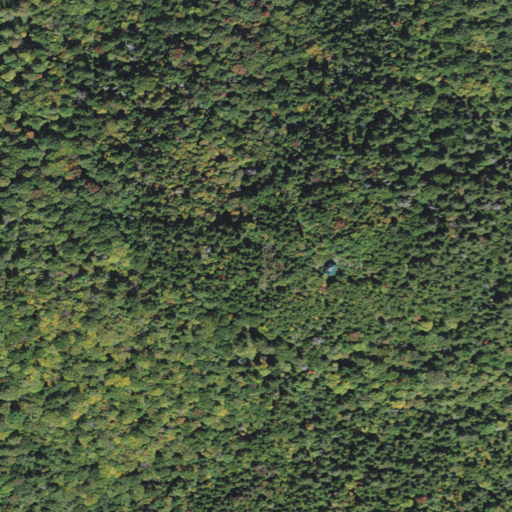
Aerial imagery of mountain in Vermont named The Lookout containing evergreen forest, deciduous forest, mixed forest, and open development